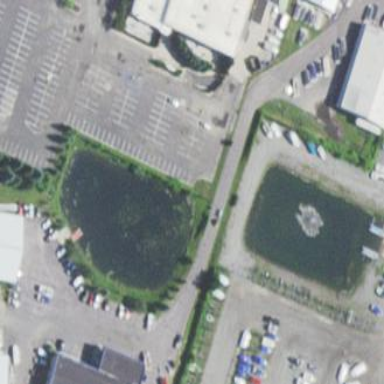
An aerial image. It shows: Pond surrounded by basin.